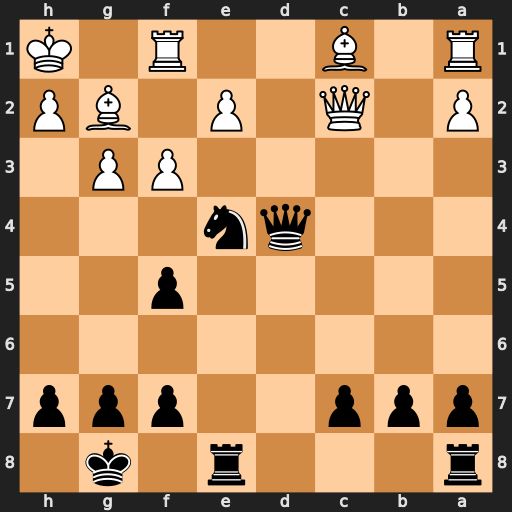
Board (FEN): r3r1k1/ppp2ppp/8/5p2/3qn3/5PP1/P1Q1P1BP/R1B2R1K
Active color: b
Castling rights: -
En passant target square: -
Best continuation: Nf2+ Rxf2 Qxf2